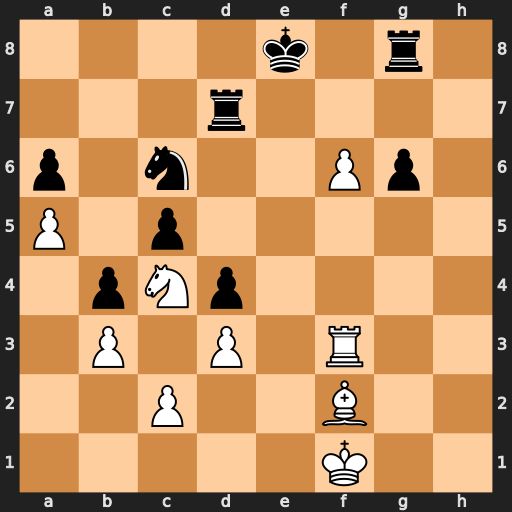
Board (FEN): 4k1r1/3r4/p1n2Pp1/P1p5/1pNp4/1P1P1R2/2P2B2/5K2
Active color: w
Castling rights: -
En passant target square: -
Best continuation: f7+ Rxf7 Nd6+ Ke7 Nxf7